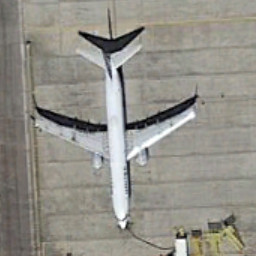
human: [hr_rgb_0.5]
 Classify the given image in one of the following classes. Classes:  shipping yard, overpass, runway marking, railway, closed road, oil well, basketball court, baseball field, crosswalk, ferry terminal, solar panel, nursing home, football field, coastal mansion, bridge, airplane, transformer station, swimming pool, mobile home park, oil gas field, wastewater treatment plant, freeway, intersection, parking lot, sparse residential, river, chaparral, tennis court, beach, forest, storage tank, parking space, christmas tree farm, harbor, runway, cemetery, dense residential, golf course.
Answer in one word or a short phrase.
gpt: airplane